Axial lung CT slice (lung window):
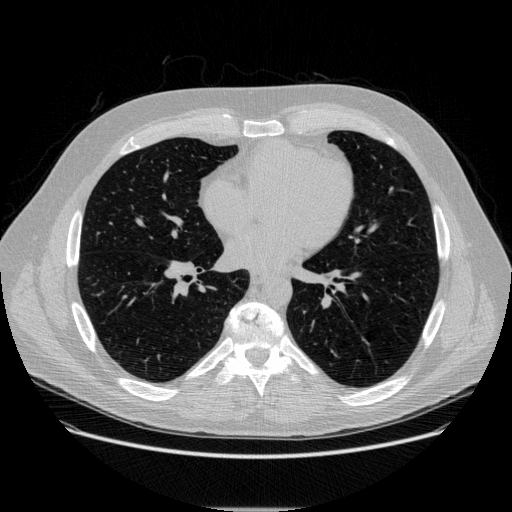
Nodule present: no